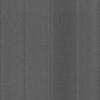
Label: dusty